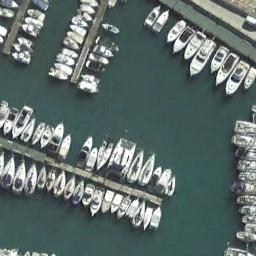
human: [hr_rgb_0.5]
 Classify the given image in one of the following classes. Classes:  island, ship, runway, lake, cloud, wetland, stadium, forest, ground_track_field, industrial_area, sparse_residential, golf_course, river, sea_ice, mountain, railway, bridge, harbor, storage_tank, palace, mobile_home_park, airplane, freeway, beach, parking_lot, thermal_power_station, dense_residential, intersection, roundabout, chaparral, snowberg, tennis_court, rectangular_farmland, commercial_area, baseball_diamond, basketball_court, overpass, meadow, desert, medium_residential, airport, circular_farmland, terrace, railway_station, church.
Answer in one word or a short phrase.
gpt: harbor